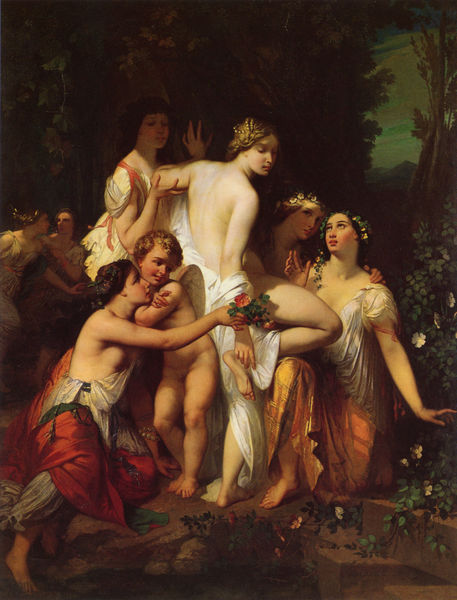
Titel: Le Sang de Vénus, Das Blut der Venus
Künstler: Auguste Barthélemy Glaize
Standort: Montpellier
Institution: Musée Fabre
Schlagwörter: akt, baum, berg, blätter, dunkel, flügel, fuß, gemälde, gruppe, hand, haut, himmel, nackt, schatten, umhang, wasser, weiß, baden, badende, bäume, frauen, gelb, grün, landschaft, menschen, mädchen, teich, blume, blumen, braun, brust, damen, frau, frisur, geste, hell, hintergrund, kleid, kleider, köpfe, licht, orange, rücken, stützen, szene, blüte, blüten, rose, rosen, rot, tuch, fest, alt, blond, gesichter, arme, barock, blass, haarschmuck, halten, stein, ärmel, öl, natur, zweige, gewässer, sonne, gold, haare, stoff, tücher, gewänder, kind, pflanzen, locken, rokoko, wald, brunnen, kinder, engel, garten, putto, ranken, bein, farbig, rückenansicht, haarband, romantik, treppe, gefolge, sprechen, glanz, lciht, stufe, stufen, entkleiden, nackte, junge, schenkel, frühling, bad, barfuss, nacktheit, knabe, schönheit, greifen, flüstern, haarkranz, allegorie, kranz, mythologie, flora, orgie, jüngling, beugen, efeu, angewinkelt, toga, mythos, sage, musen, nymphen, blumenkranz, poussin, venus, himel, kränze, rde, amor, putten, klassik, reifen, bewundern, amour, anfasseng, apollo, apollon, asnfassen, blecih, blumene, blumenkran, blumenkraänze, blumenkränze, cupide, drausen, eilen, gerome, haarkränze, krazn, nattier, neoclassique, nymphes, pompier, pummelig, treppens, tufe, umhnag, unschuld, frauens, blütenm